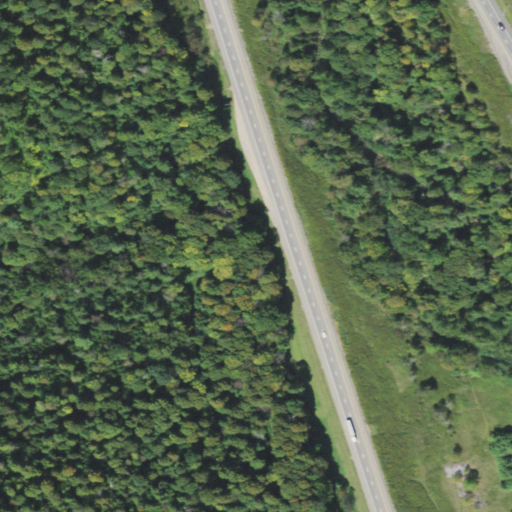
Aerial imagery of valley in Pennsylvania named Breeing Hollow containing deciduous forest, mixed forest, low intensity development, open development, and pasture